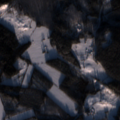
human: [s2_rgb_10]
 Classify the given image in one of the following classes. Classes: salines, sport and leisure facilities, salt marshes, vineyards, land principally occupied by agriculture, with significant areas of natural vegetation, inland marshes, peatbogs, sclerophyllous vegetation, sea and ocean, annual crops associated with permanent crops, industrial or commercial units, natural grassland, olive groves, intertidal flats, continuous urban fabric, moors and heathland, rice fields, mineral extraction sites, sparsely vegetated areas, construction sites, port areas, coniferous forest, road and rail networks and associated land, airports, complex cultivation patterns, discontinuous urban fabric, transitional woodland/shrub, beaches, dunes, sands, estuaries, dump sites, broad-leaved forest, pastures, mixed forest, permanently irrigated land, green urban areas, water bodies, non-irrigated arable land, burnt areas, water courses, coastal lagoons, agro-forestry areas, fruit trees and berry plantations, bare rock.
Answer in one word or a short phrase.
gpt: non-irrigated arable land, coniferous forest, mixed forest, transitional woodland/shrub